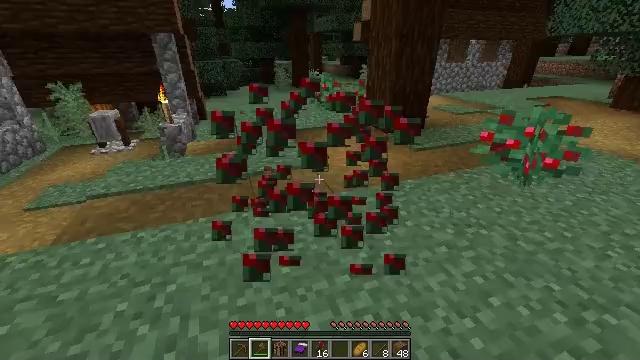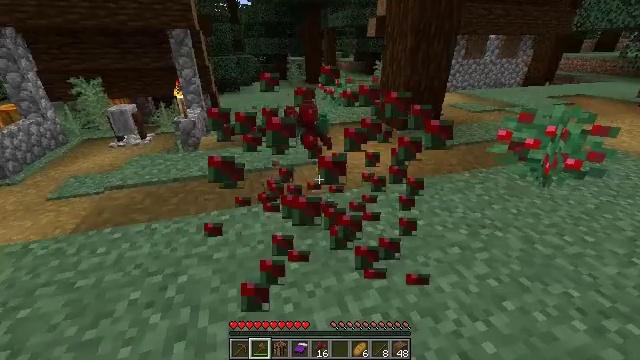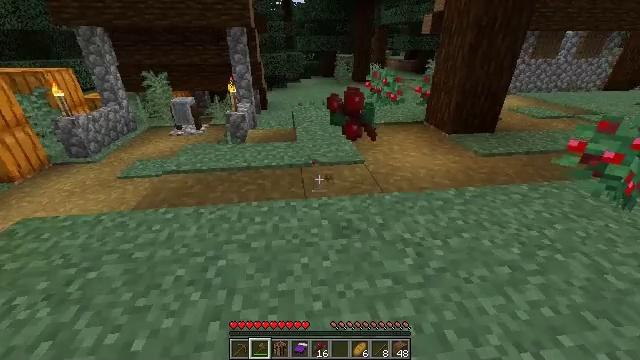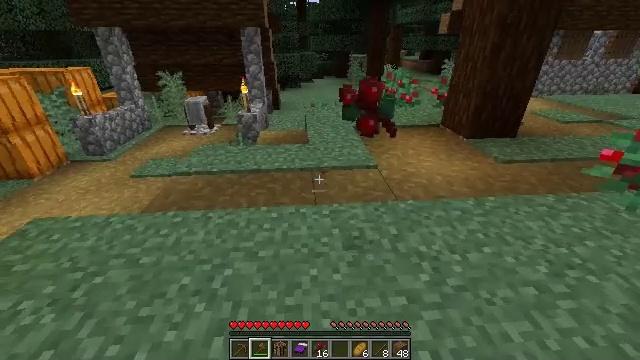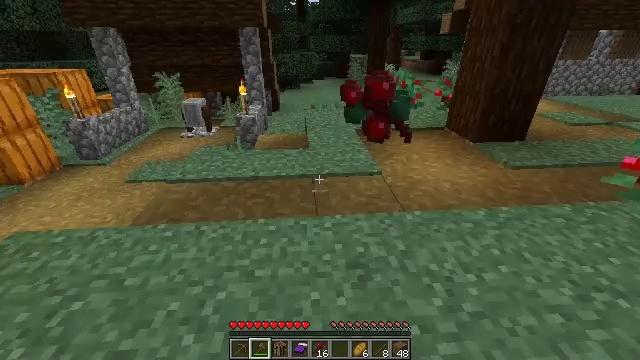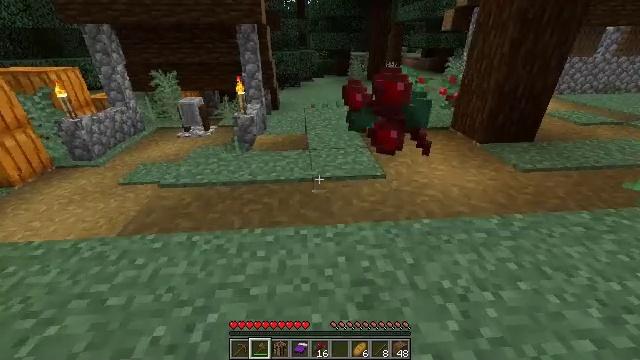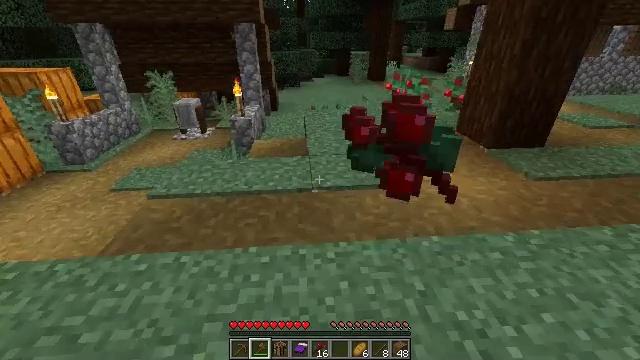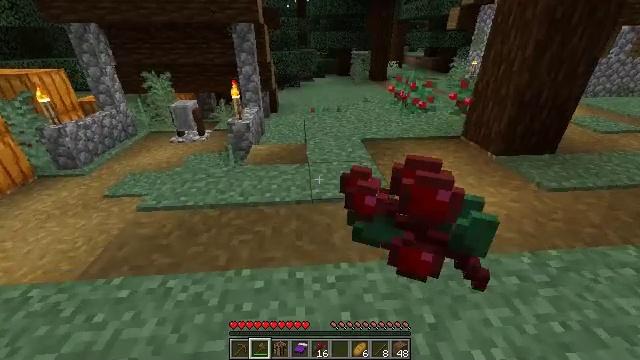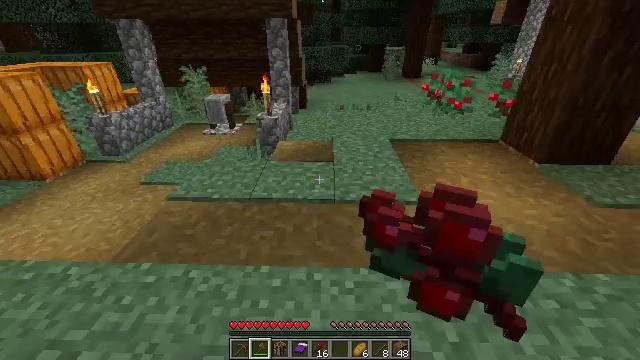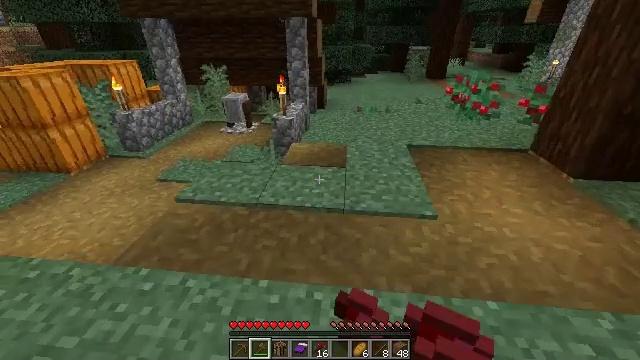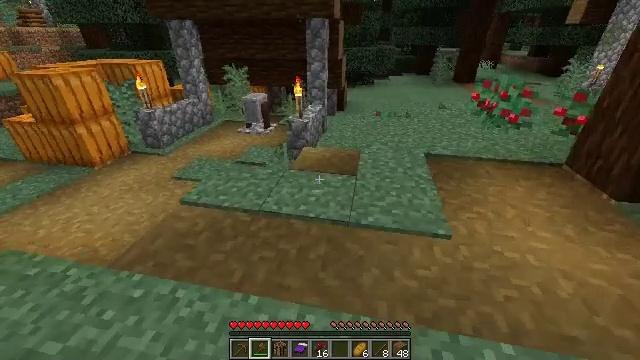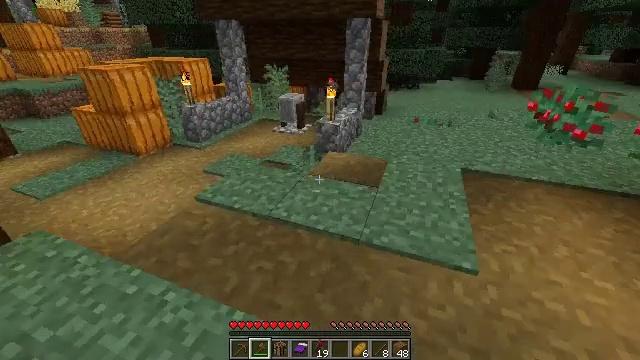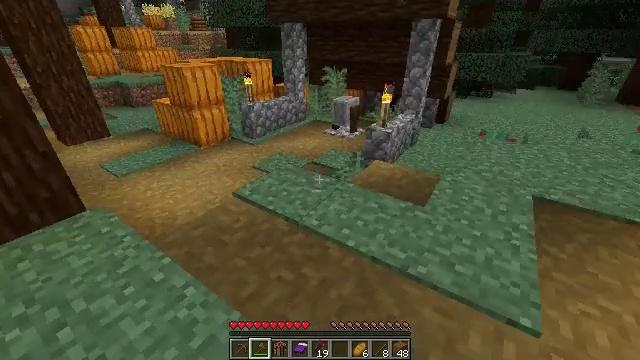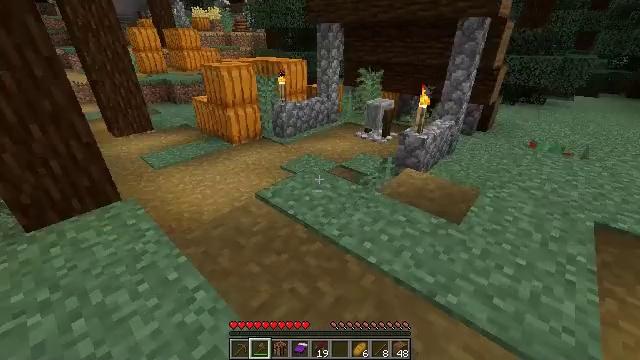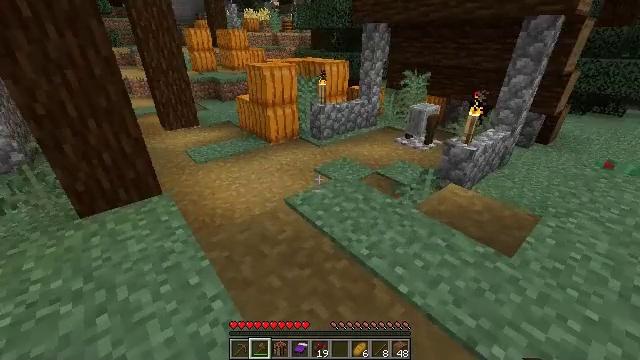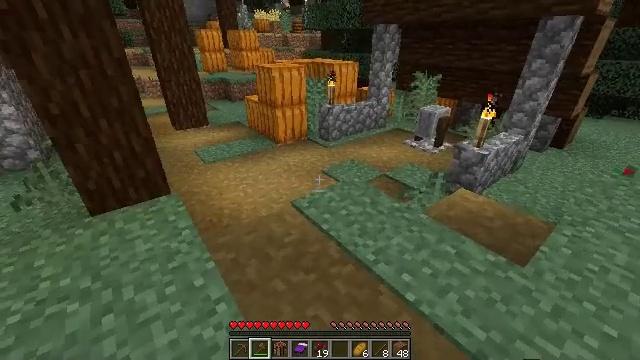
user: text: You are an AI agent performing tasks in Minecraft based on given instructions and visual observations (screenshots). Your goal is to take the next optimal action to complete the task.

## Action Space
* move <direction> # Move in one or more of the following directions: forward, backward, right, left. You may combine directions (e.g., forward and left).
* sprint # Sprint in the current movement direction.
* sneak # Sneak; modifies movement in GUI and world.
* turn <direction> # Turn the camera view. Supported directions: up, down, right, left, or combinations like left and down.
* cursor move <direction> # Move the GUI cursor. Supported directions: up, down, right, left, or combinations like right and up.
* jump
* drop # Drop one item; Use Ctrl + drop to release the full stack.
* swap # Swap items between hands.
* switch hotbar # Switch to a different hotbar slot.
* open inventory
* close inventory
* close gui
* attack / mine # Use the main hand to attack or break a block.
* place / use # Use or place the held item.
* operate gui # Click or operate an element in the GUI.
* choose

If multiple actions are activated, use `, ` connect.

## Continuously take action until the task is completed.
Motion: motion action
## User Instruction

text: Collect wheat crops.
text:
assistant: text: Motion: turn left
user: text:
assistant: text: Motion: move forward, turn left
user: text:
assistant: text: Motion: move forward, turn left
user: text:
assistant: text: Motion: move forward
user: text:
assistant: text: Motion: move forward
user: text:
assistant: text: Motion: move forward
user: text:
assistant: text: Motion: move forward
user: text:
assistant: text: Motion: move forward and move right, turn left
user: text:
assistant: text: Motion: move forward and move right, turn left
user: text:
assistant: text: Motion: move forward and move right, turn left
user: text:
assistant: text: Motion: move forward and move right, turn left
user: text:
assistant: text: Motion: move forward, turn left
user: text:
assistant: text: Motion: move forward, turn left
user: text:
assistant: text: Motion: move forward, turn left
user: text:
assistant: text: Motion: move forward, turn left
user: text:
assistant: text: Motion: move forward
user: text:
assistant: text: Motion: move forward, turn left
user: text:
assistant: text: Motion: move forward, turn left
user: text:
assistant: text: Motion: move forward, turn left
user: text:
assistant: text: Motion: move forward and move left
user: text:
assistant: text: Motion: move forward and move left
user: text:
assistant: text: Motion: move forward
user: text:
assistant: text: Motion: move forward
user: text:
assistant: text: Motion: move forward
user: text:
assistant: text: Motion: move forward
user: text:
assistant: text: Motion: move forward
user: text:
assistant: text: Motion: move forward
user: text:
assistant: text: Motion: move forward
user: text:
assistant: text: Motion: move forward, turn up
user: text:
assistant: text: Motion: move forward, turn right and up